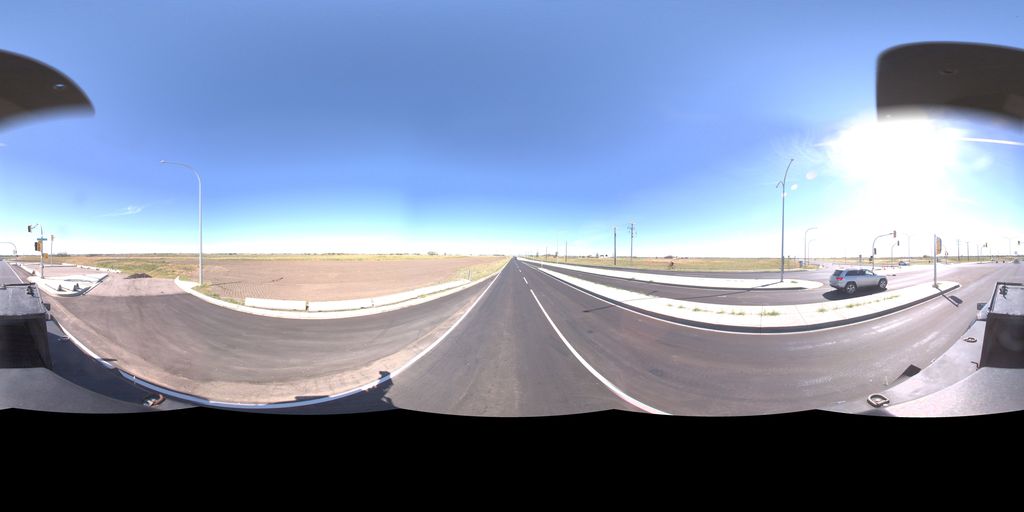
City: saskatoon